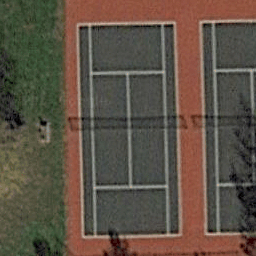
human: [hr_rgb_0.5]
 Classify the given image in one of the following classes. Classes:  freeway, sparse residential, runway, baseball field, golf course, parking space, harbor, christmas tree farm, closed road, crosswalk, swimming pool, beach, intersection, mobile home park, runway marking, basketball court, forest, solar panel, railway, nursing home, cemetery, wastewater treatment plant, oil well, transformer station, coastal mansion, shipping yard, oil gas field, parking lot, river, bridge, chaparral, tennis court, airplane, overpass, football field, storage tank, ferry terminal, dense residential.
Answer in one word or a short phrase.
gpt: tennis court